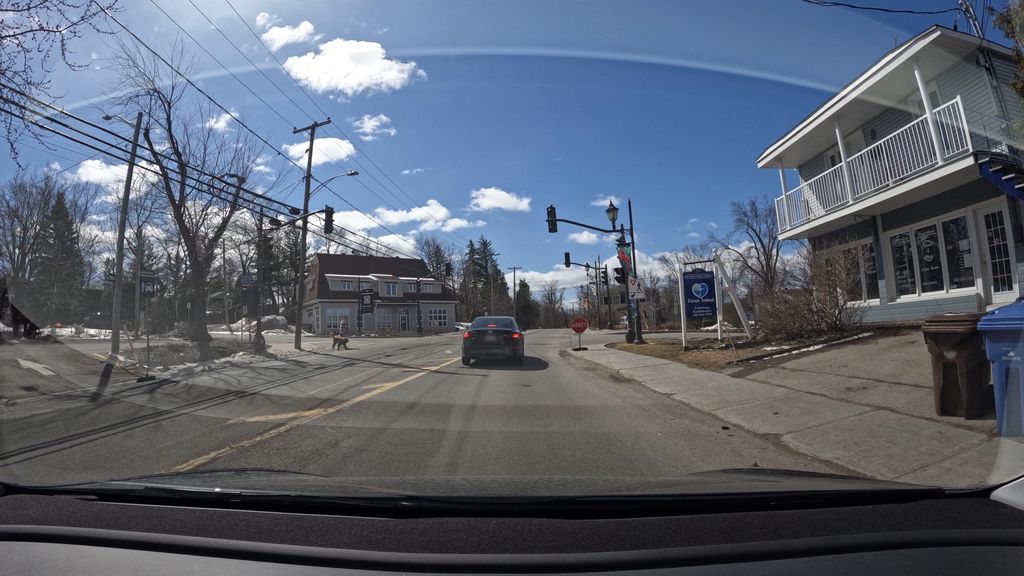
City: montreal